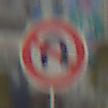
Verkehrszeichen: VerbotWenden
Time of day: MorningAfternoon
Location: Outdoor (Urban)
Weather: PartlyCloudy
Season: NotSpecified
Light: Natural